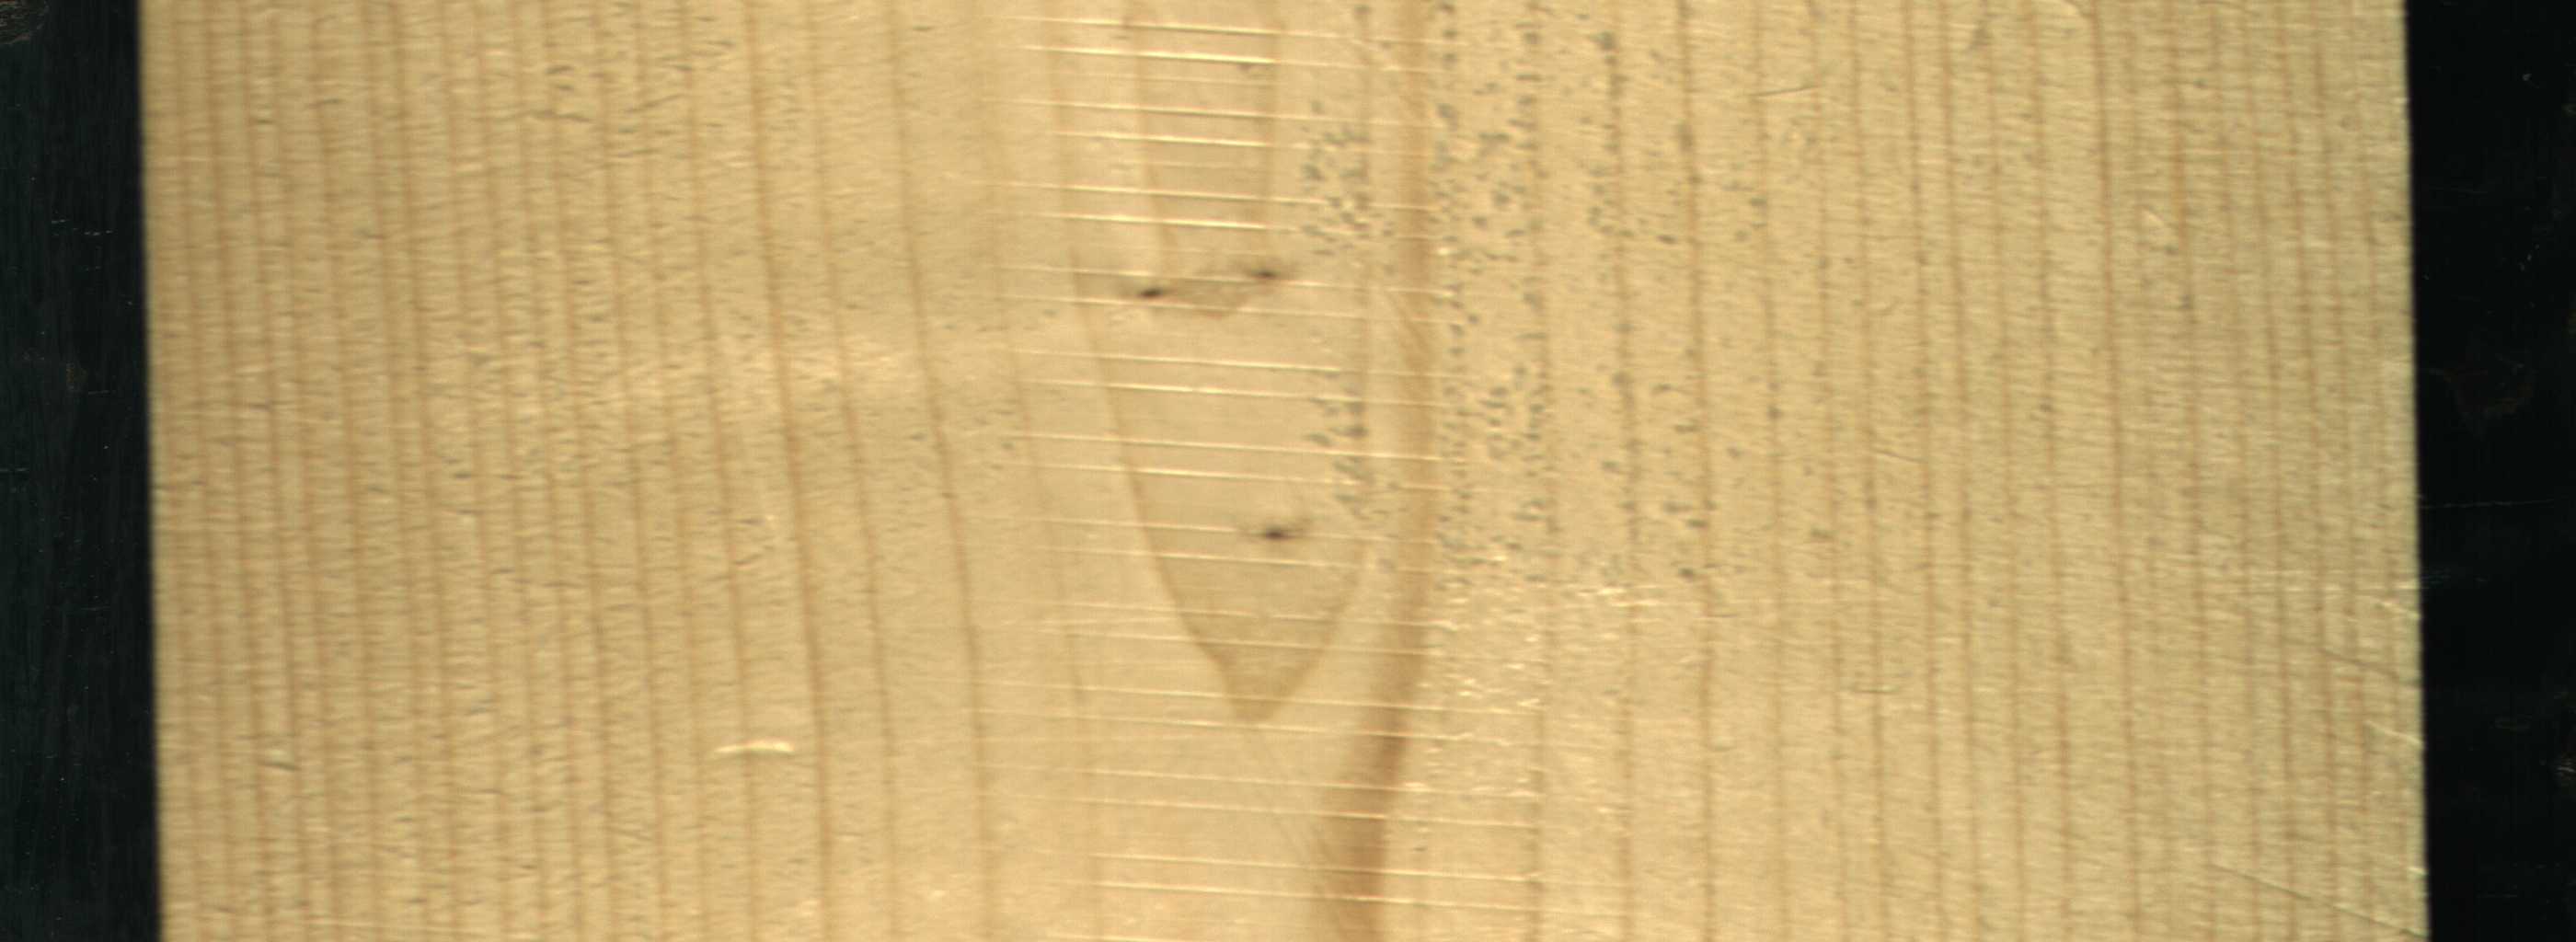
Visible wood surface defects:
Live_Knot
Live_Knot
Live_Knot